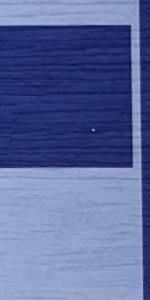
Label: Empty